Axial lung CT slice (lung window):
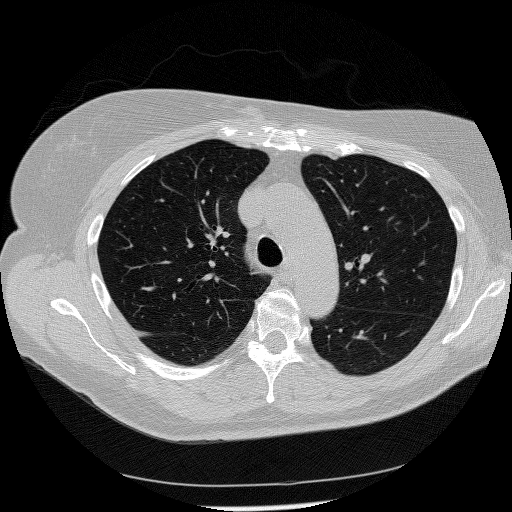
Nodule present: no